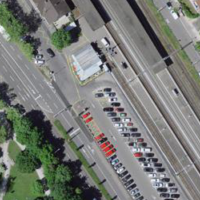
EUNIS habitat code: 57
Species observed at this site:
Verbascum thapsus